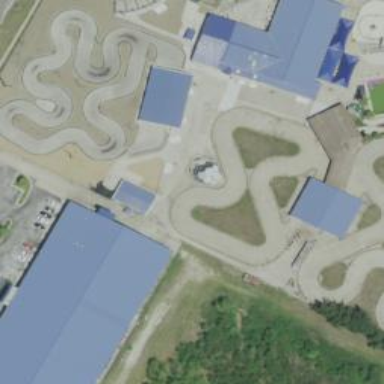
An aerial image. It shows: Karting raceway.